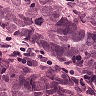
Metastatic tissue present: yes